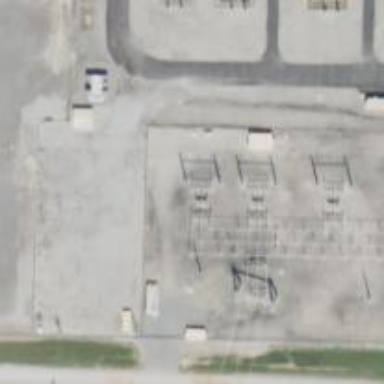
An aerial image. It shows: Switch for power supply.